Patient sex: M
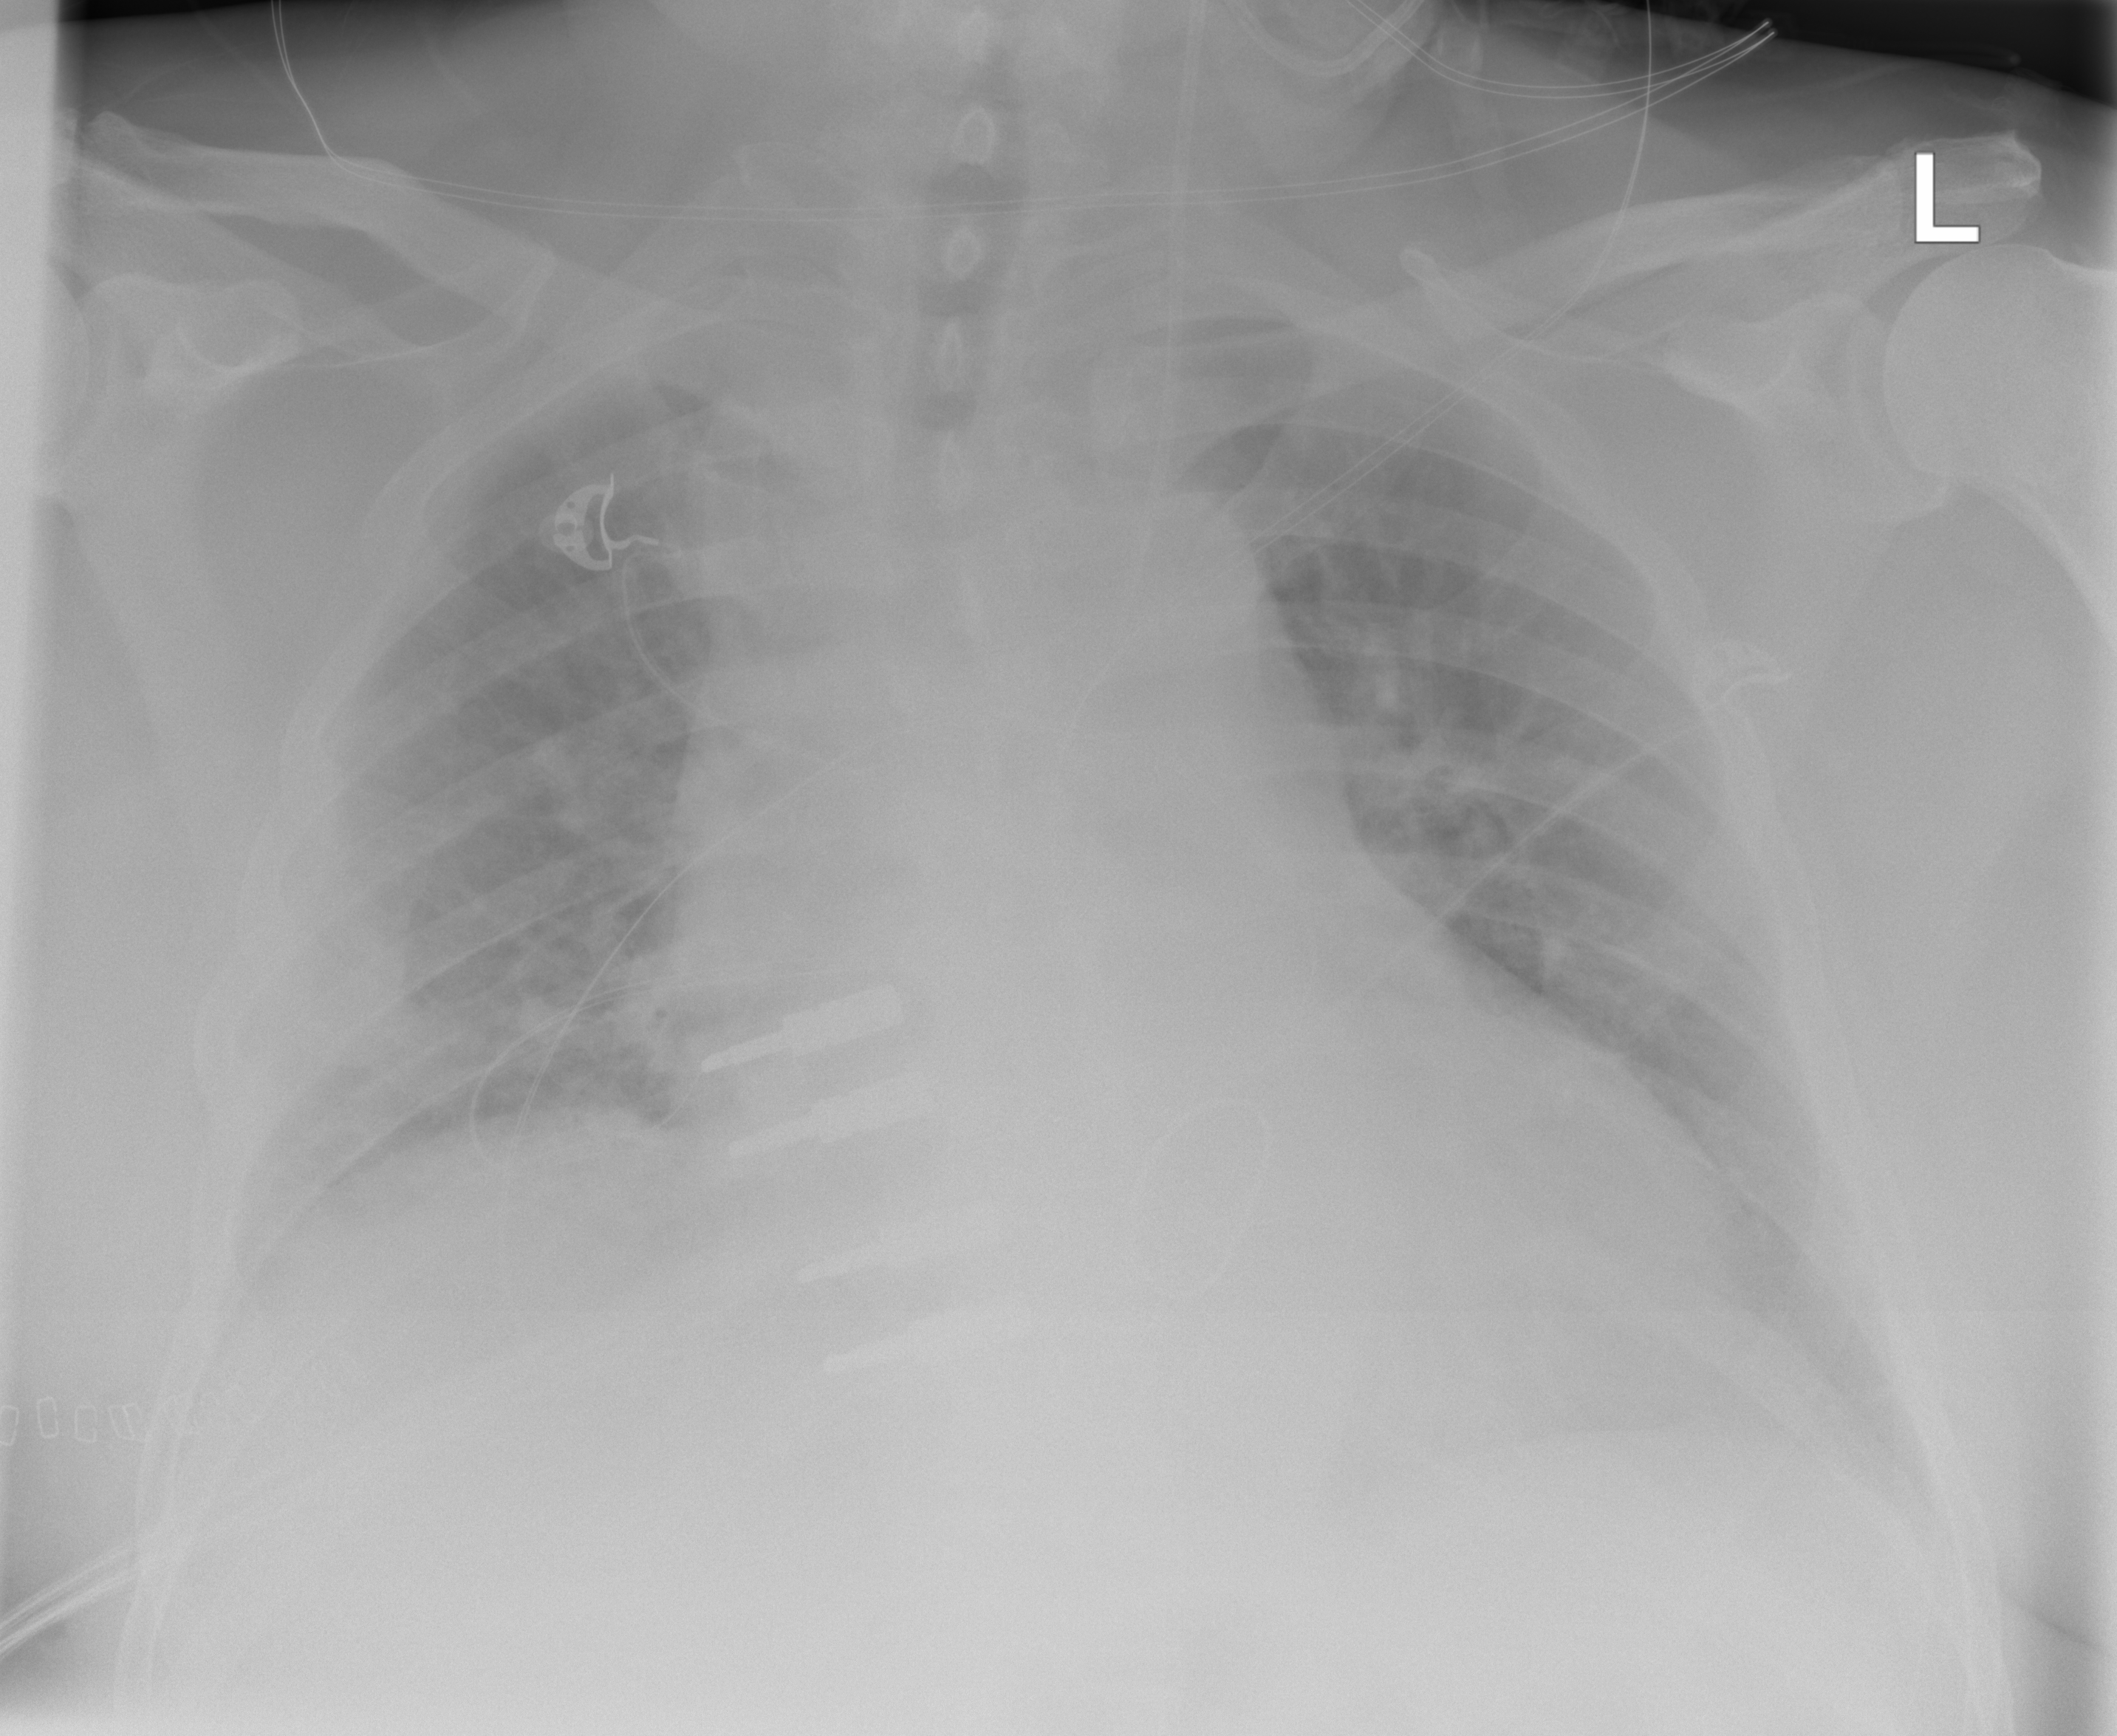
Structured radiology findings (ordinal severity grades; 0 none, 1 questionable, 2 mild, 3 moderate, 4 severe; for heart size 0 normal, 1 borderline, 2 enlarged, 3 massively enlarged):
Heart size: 2
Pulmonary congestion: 0
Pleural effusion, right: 2
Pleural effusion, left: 0
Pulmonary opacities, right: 0
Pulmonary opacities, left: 0
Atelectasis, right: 0
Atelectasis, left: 0